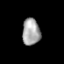
Tissue: prostate
Cell type: Myeloid cells
Senescence score: 0.2882
Nuclear area (px): 464
Mean DAPI intensity: 165.879